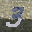
Label: 3